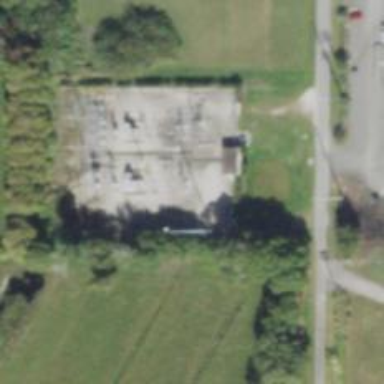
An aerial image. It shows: Outdoor distribution substation.